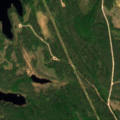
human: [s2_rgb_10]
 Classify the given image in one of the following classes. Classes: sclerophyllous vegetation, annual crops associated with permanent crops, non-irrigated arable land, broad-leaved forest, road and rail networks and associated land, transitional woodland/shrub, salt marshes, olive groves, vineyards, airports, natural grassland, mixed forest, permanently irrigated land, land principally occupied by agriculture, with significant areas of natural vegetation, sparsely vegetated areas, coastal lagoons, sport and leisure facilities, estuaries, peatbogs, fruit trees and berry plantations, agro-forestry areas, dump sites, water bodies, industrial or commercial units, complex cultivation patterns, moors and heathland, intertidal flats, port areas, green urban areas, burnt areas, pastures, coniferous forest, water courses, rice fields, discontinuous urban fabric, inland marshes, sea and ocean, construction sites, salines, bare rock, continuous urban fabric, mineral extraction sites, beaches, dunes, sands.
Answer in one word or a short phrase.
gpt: coniferous forest, mixed forest, transitional woodland/shrub, water bodies